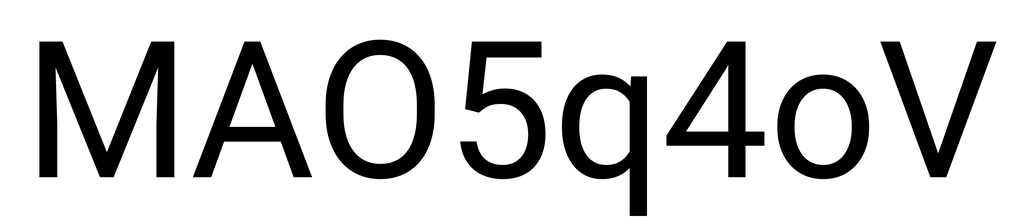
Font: Roboto_Regular